Question: I'm making a simple game in winform (tic-tac-toe), and I'm having some problem to paint block control.
Here is the class I made, that represent a block in the game (without game logic, is only UI).
'''
public class UI_Block : Control
{
private Rectangle block;
private SIGNS sign;
public SIGNS Sign
{
get {return sign;}
set
{
if (sign == SIGNS.EMPTY)
sign = value;
}
}
public UI_Block( ) {
sign = SIGNS.EMPTY;
}
public void SetBlockOnBoard(int x, int y)
{
this.Location = new Point( x , y );
this.Size = new Size(Parent.Width /3, Parent.Height / 3);
block = new Rectangle(this.Location, this.Size);
}
public void DrawSign(Graphics g)
{
Pen myPen = new Pen(Color.Red);
if (sign == SIGNS.O)
{
drawO(g,new Pen(Brushes.Black));
}
if (sign == SIGNS.X)
{
drawX(g, new Pen(Brushes.Red));
}
}
protected override void OnPaint(PaintEventArgs e)
{
DrawSign(e.Graphics);
base.OnPaint(e);
}
//Draw X
private void drawX(Graphics g, Pen myPen)
{
//draw first daignol
Point daignolStart = new Point { X = this.Location.X , Y = this.Location.Y };
Point daignolEnd = new Point { X = this.Size.Width , Y = this.Size.Height };
g.DrawLine(myPen, daignolStart, daignolEnd);
//draw second daignol
daignolStart = new Point { X = Size.Width , Y = this.Location.Y };
daignolEnd = new Point { X = Location.X, Y = Size.Height };
g.DrawLine(myPen, daignolEnd, daignolStart);
}
//Draw O
private void drawO(Graphics g, Pen myPen)
{
g.DrawEllipse(myPen, block);
}
}
'''
I added them both to the winForm class and to see how it looks like when I paint them:
'''
public partial class Form1 : Form
{
UI.UI_Block block;
UI.UI_Block blockX;
public Form1()
{
InitializeComponent();
block = new UI.UI_Block();
blockX = new UI.UI_Block();
Controls.Add(block);
Controls.Add(blockX);
}
protected override void OnLoad(EventArgs e)
{
block. SetBlockOnBoard(0, 0);
blockX.SetBlockOnBoard(0, block.Height);
block.Sign = SIGNS.X;
blockX.Sign = SIGNS.O;
base.OnLoad(e);
}
protected override void OnPaint(PaintEventArgs e)
{
//block.DrawSign(e.Graphics);
//block.DrawSign(e.Graphics);
base.OnPaint(e);
}
}
'''
I tried few things, like not using the 'onPaint' event and I still get the same result.
Here what I see when I run it:

Any idea why I can't paint both of them?
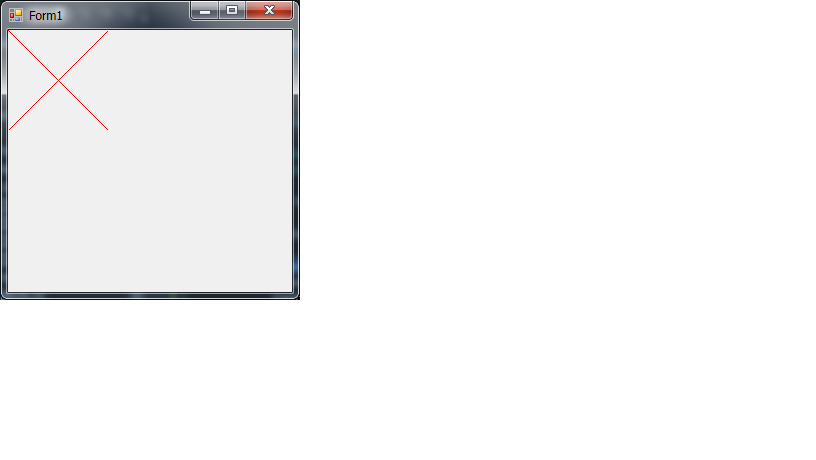
Answer: You are not drawing the contents of your control in it's visible area, so it is drawing fine but you can't see it.
Every control has it's own coordinate space (client coords), which starts at 0,0 regardless of where it is positioned within the parent control. You are placing the control in it's parent correctly by setting its Location, but then you are also using the Location to offset the graphics, so they are essentially offset twice.
(If you make your control bigger you'll be able to see the X being drawn further down the screen)
To fix this, do all your drawing in the client coordinate space of your control, i.e. draw in the area (0, 0, width, height)
(P.S. You could just draw all 9 tiles in the parent control, which is a more efficient approach than creating 9 child controls. But what you are doing will work fine)